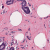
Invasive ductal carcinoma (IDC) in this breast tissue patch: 0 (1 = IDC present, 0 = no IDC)